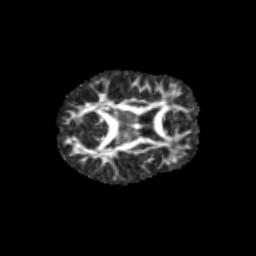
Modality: FA
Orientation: axial
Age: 11
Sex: female
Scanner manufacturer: siemens
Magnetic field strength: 3 T
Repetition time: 3.8 s
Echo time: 0.07 s